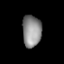
Tissue: lung
Cell type: Myeloid cells
Senescence score: 0.2074
Nuclear area (px): 594
Mean DAPI intensity: 138.673